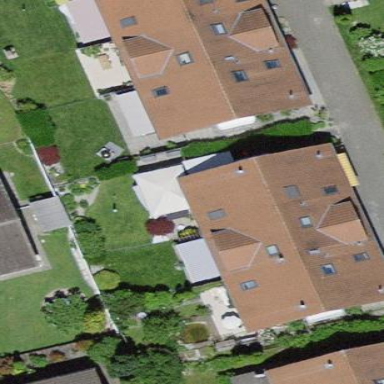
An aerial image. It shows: Terrace building with gabled roof covered in roof tiles.